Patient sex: F
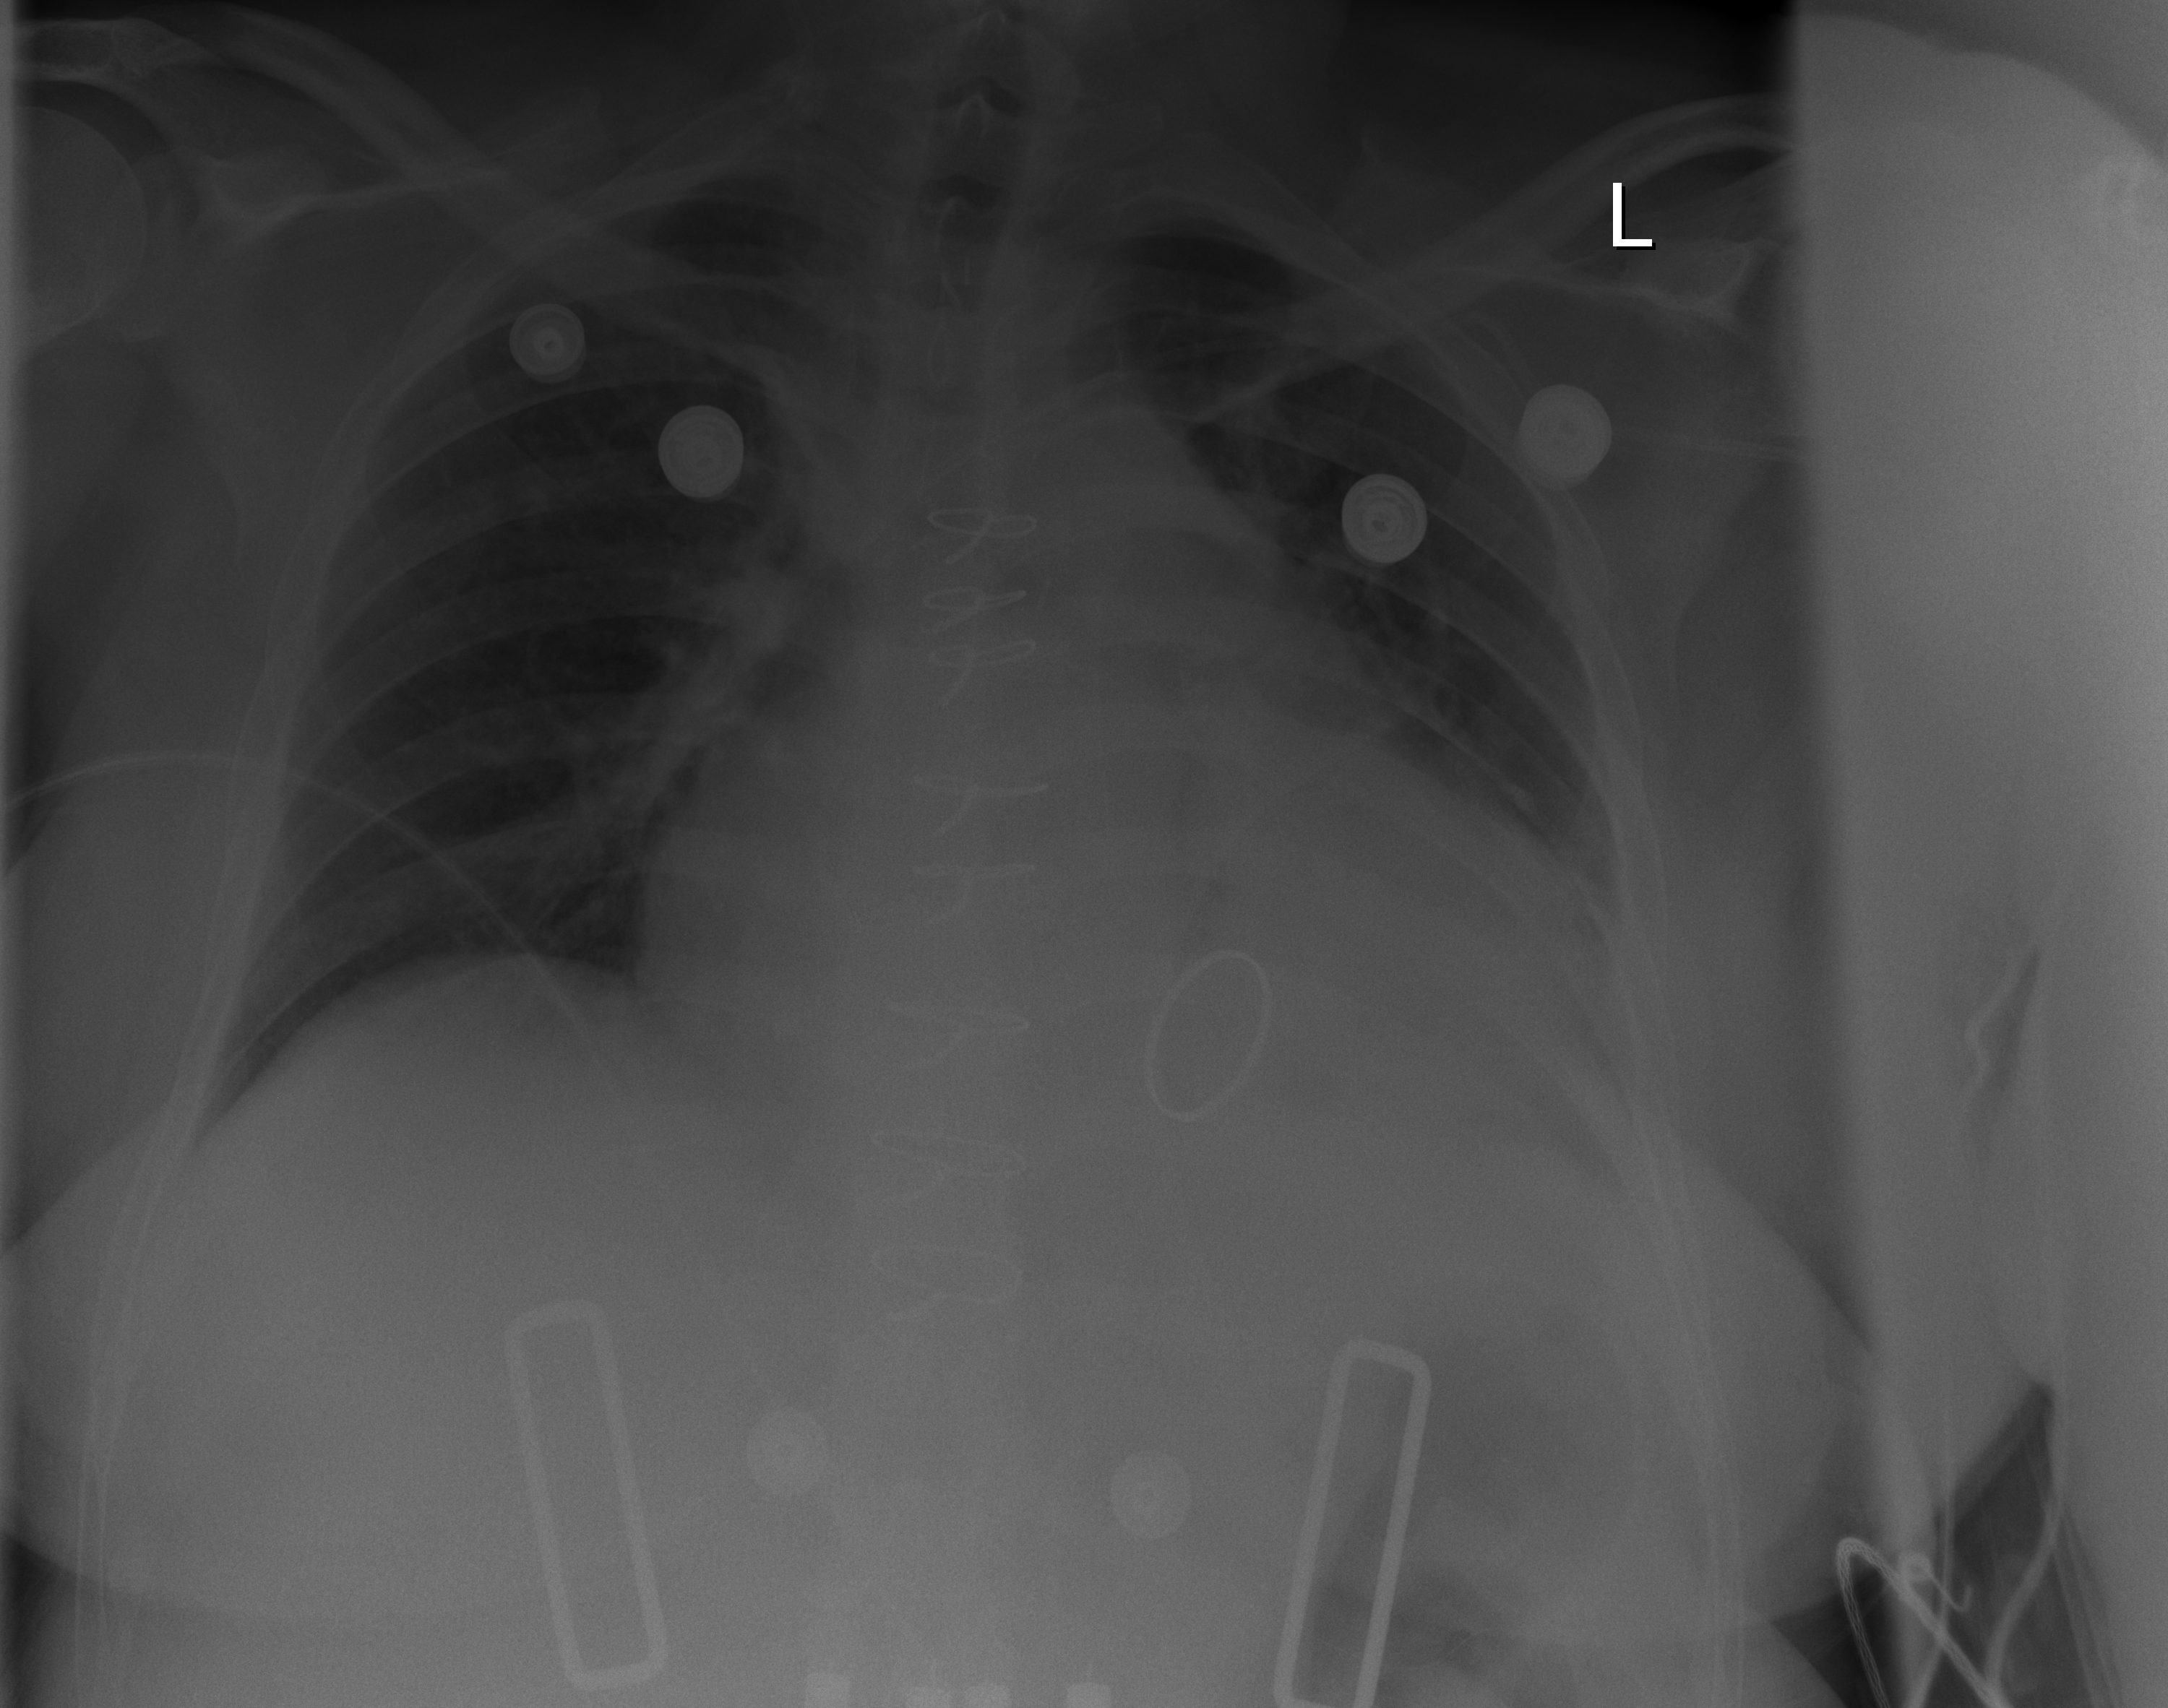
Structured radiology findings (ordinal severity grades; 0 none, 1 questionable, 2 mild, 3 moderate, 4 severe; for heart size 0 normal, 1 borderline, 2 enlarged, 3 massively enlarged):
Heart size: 3
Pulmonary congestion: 1
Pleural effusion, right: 0
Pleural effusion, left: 1
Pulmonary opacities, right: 0
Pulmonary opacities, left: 0
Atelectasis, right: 1
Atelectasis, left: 2